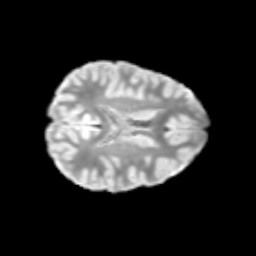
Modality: T2w
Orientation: axial
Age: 9
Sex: female
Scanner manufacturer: siemens
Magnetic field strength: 3 T
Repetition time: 3.8 s
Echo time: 0.07 s